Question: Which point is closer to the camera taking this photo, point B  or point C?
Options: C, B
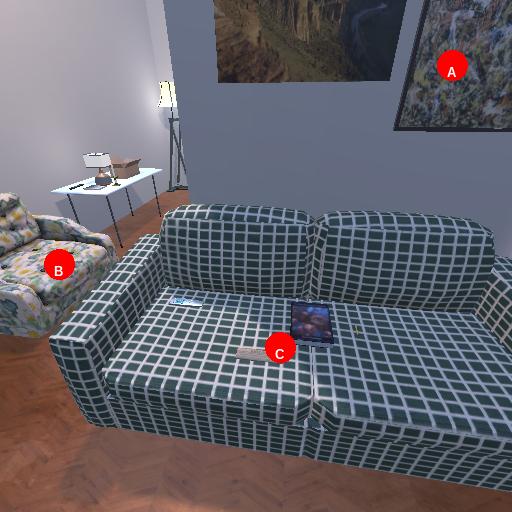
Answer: C